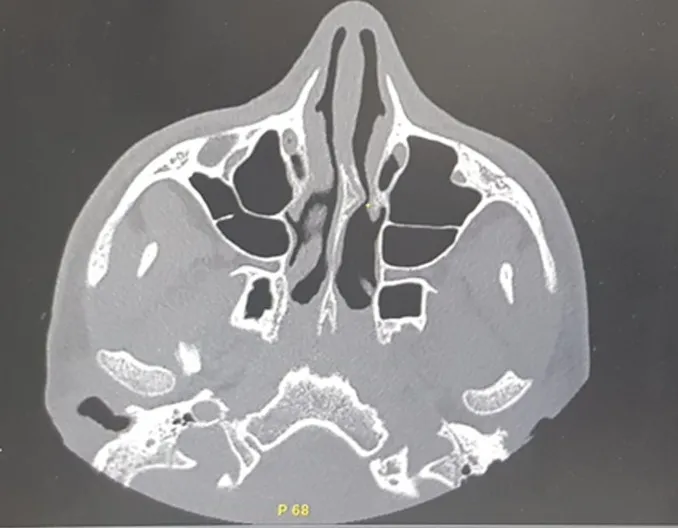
a non-obstructive nasal septum deviation with anatomical variations.
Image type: radiology (ct)